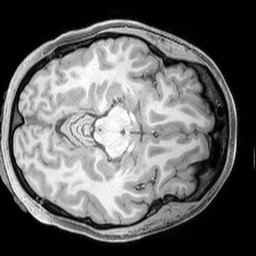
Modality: T1w
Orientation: axial
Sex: female
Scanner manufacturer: siemens
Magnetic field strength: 3 T
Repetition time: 2.3 s
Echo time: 0.00226 s